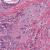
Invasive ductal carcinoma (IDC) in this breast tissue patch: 1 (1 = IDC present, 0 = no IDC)